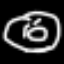
Label: donut